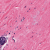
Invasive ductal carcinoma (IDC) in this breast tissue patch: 0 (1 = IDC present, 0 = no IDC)